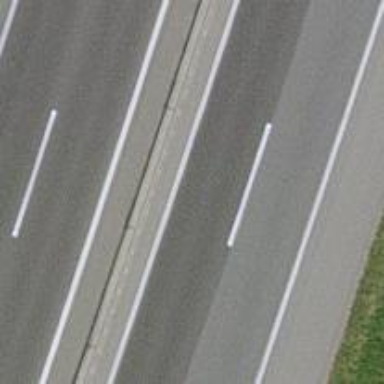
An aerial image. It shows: Asphalt motorway.